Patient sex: F
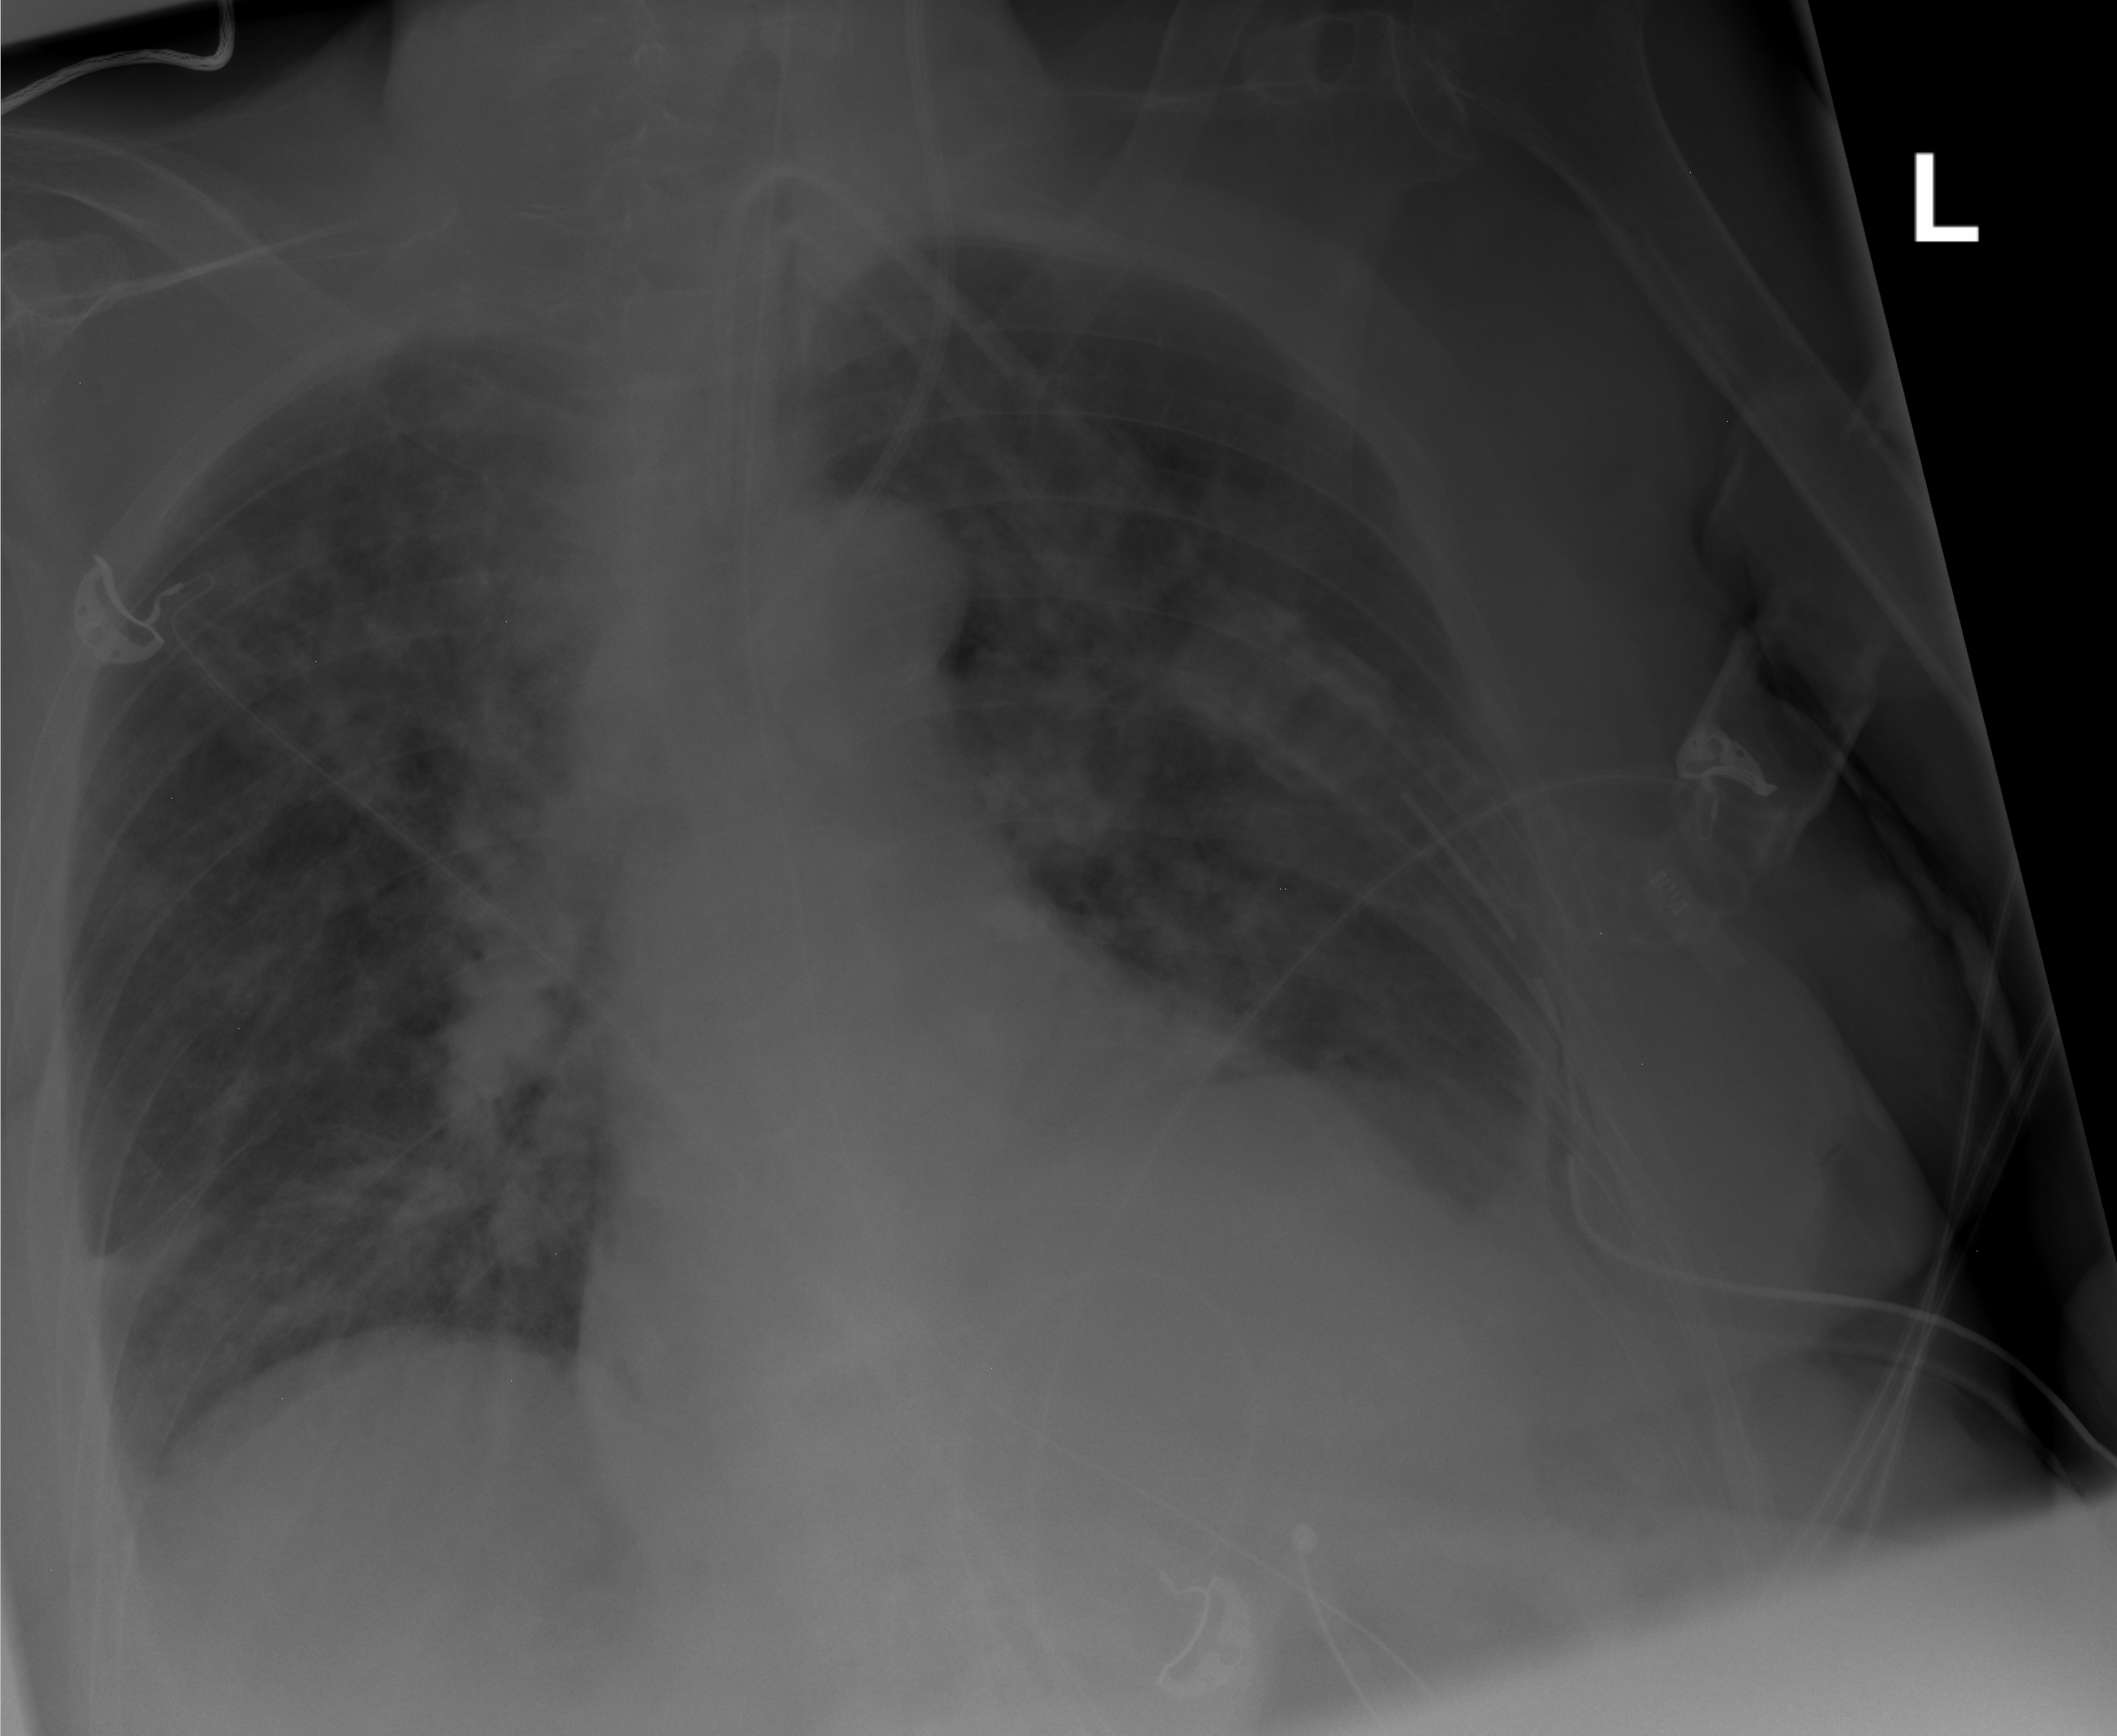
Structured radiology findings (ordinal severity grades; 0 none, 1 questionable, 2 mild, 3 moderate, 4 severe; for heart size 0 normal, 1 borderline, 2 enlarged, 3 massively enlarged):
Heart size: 1
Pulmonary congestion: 0
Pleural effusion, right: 0
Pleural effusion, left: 0
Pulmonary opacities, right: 3
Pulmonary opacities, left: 3
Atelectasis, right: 0
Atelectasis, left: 0